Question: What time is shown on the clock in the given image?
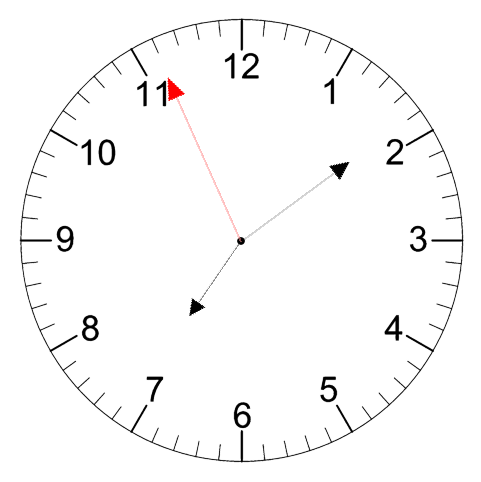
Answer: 07:08:56